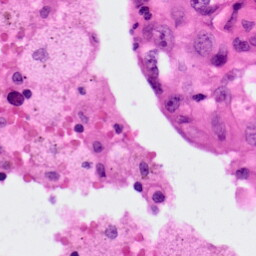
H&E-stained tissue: Lung